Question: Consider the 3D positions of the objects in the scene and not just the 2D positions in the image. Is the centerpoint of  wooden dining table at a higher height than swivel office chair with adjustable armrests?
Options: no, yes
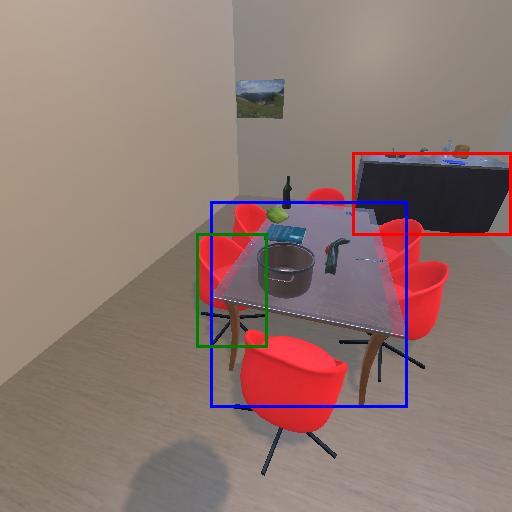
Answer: no